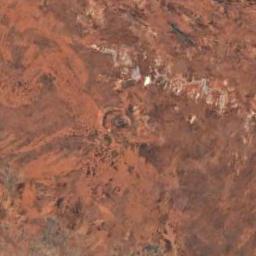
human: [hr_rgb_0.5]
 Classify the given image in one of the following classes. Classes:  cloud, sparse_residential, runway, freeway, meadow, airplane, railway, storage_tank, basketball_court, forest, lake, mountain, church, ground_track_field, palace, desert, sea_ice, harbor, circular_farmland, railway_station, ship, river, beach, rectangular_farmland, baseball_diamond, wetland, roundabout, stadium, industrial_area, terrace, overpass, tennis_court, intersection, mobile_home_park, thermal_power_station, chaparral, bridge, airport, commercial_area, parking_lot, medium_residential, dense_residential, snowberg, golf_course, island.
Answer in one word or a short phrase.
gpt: desert